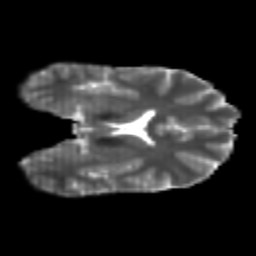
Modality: T2w
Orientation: coronal
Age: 26
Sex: female
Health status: healthy
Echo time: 0.074 s